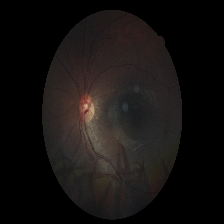
Diabetic retinopathy grade: Moderate